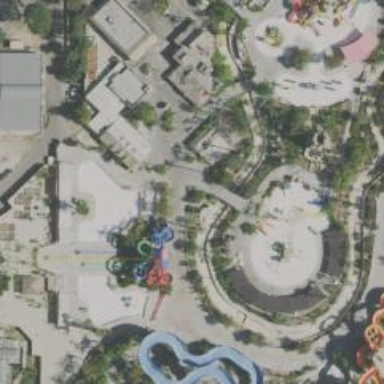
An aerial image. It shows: Water slide attraction.